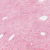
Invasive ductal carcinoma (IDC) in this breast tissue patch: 0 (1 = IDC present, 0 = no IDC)